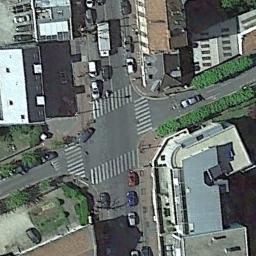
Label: intersection